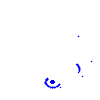
Particle: electron